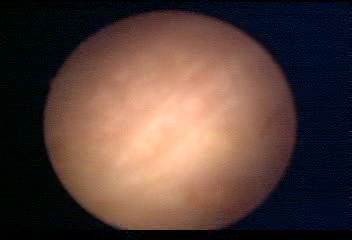
Modality: WLC
Class: Normal mucosa
Bladder cancer association: No